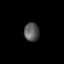
Tissue: skin
Cell type: Epithelial cells
Senescence score: 0.2818
Nuclear area (px): 274
Mean DAPI intensity: 88.226